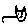
Label: cat